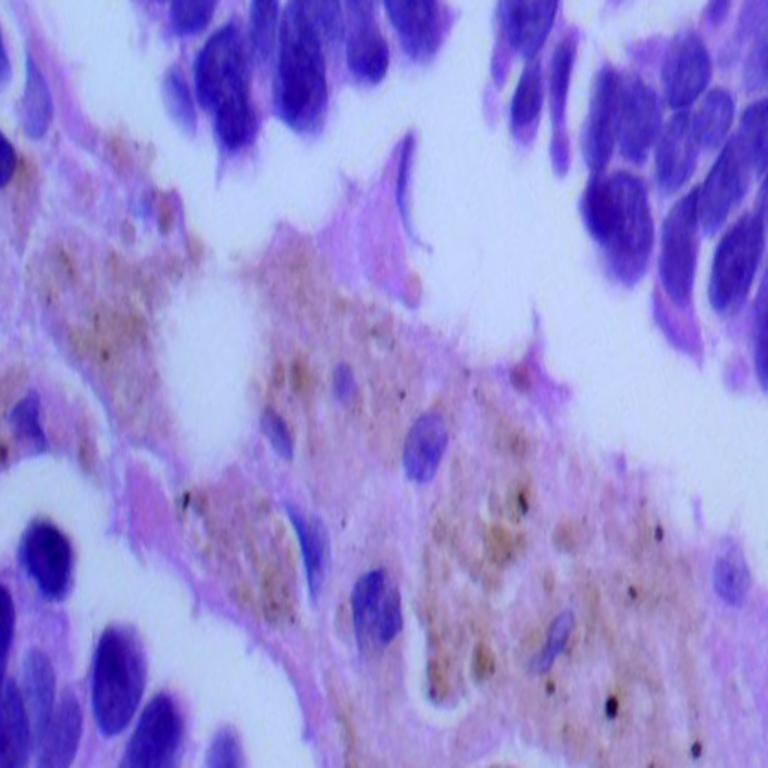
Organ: lung
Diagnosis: adenocarcinomas